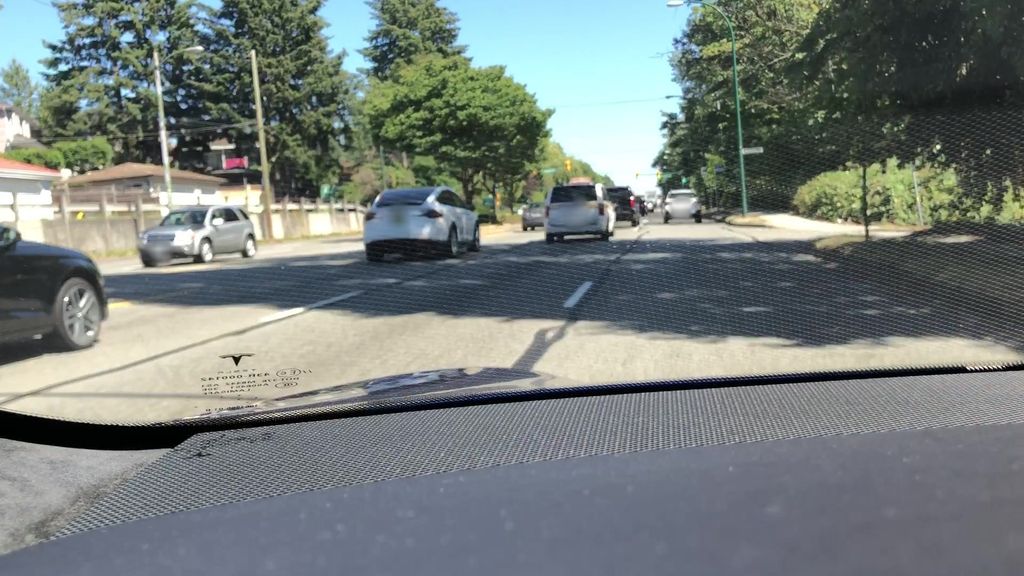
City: vancouver